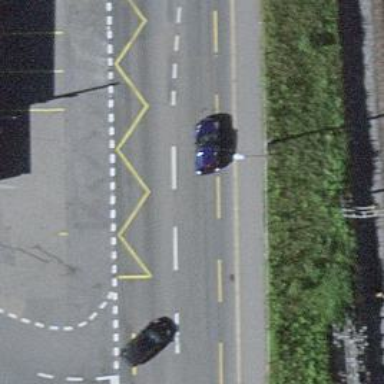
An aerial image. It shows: Bus stop for trolleybuses with designated stop position.